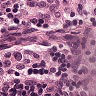
Metastatic tissue present: no